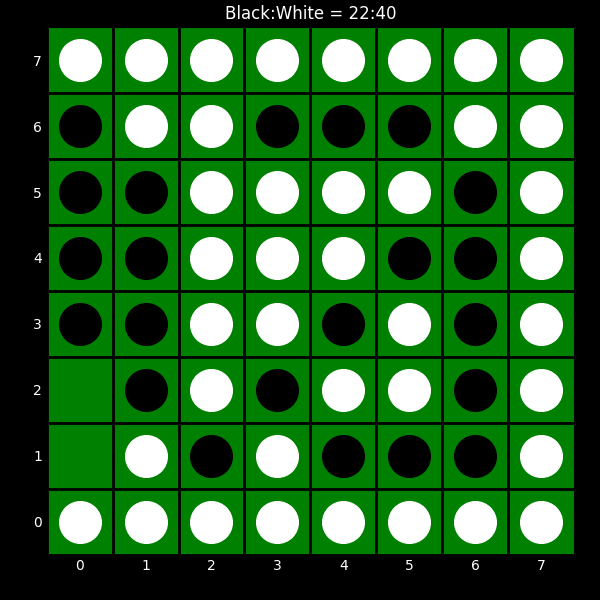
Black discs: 22
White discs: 40